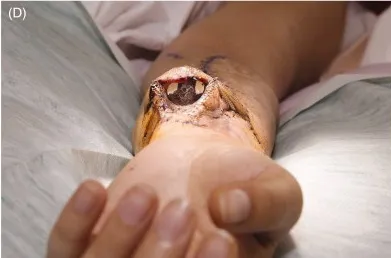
Intraoperative pictures from the 1st stage. "Neo-nose" at the end of the 1st stage (C,D). * - columella.
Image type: medical_photograph (other_medical_photograph)